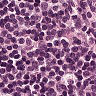
Metastatic tissue present: no